Question: I installed Sublimerge on SublimeText2, it was working fine until it started giving the following error
> /bin/sh: git: command not found Exit code: 127

Git path on the computer has not been changed and git works as is. Not sure why then Sublimerge is unable to find the path.
Thanks.
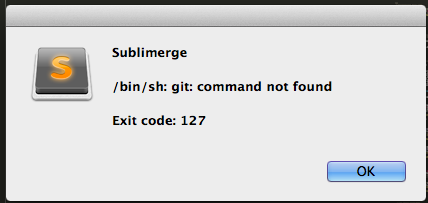
Answer: The git location inside the sublimerge settings file was incorrect and after fixing, it started working correctly.